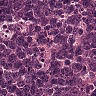
Metastatic tissue present: no